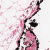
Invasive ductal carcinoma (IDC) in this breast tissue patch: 0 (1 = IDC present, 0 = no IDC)